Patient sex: M
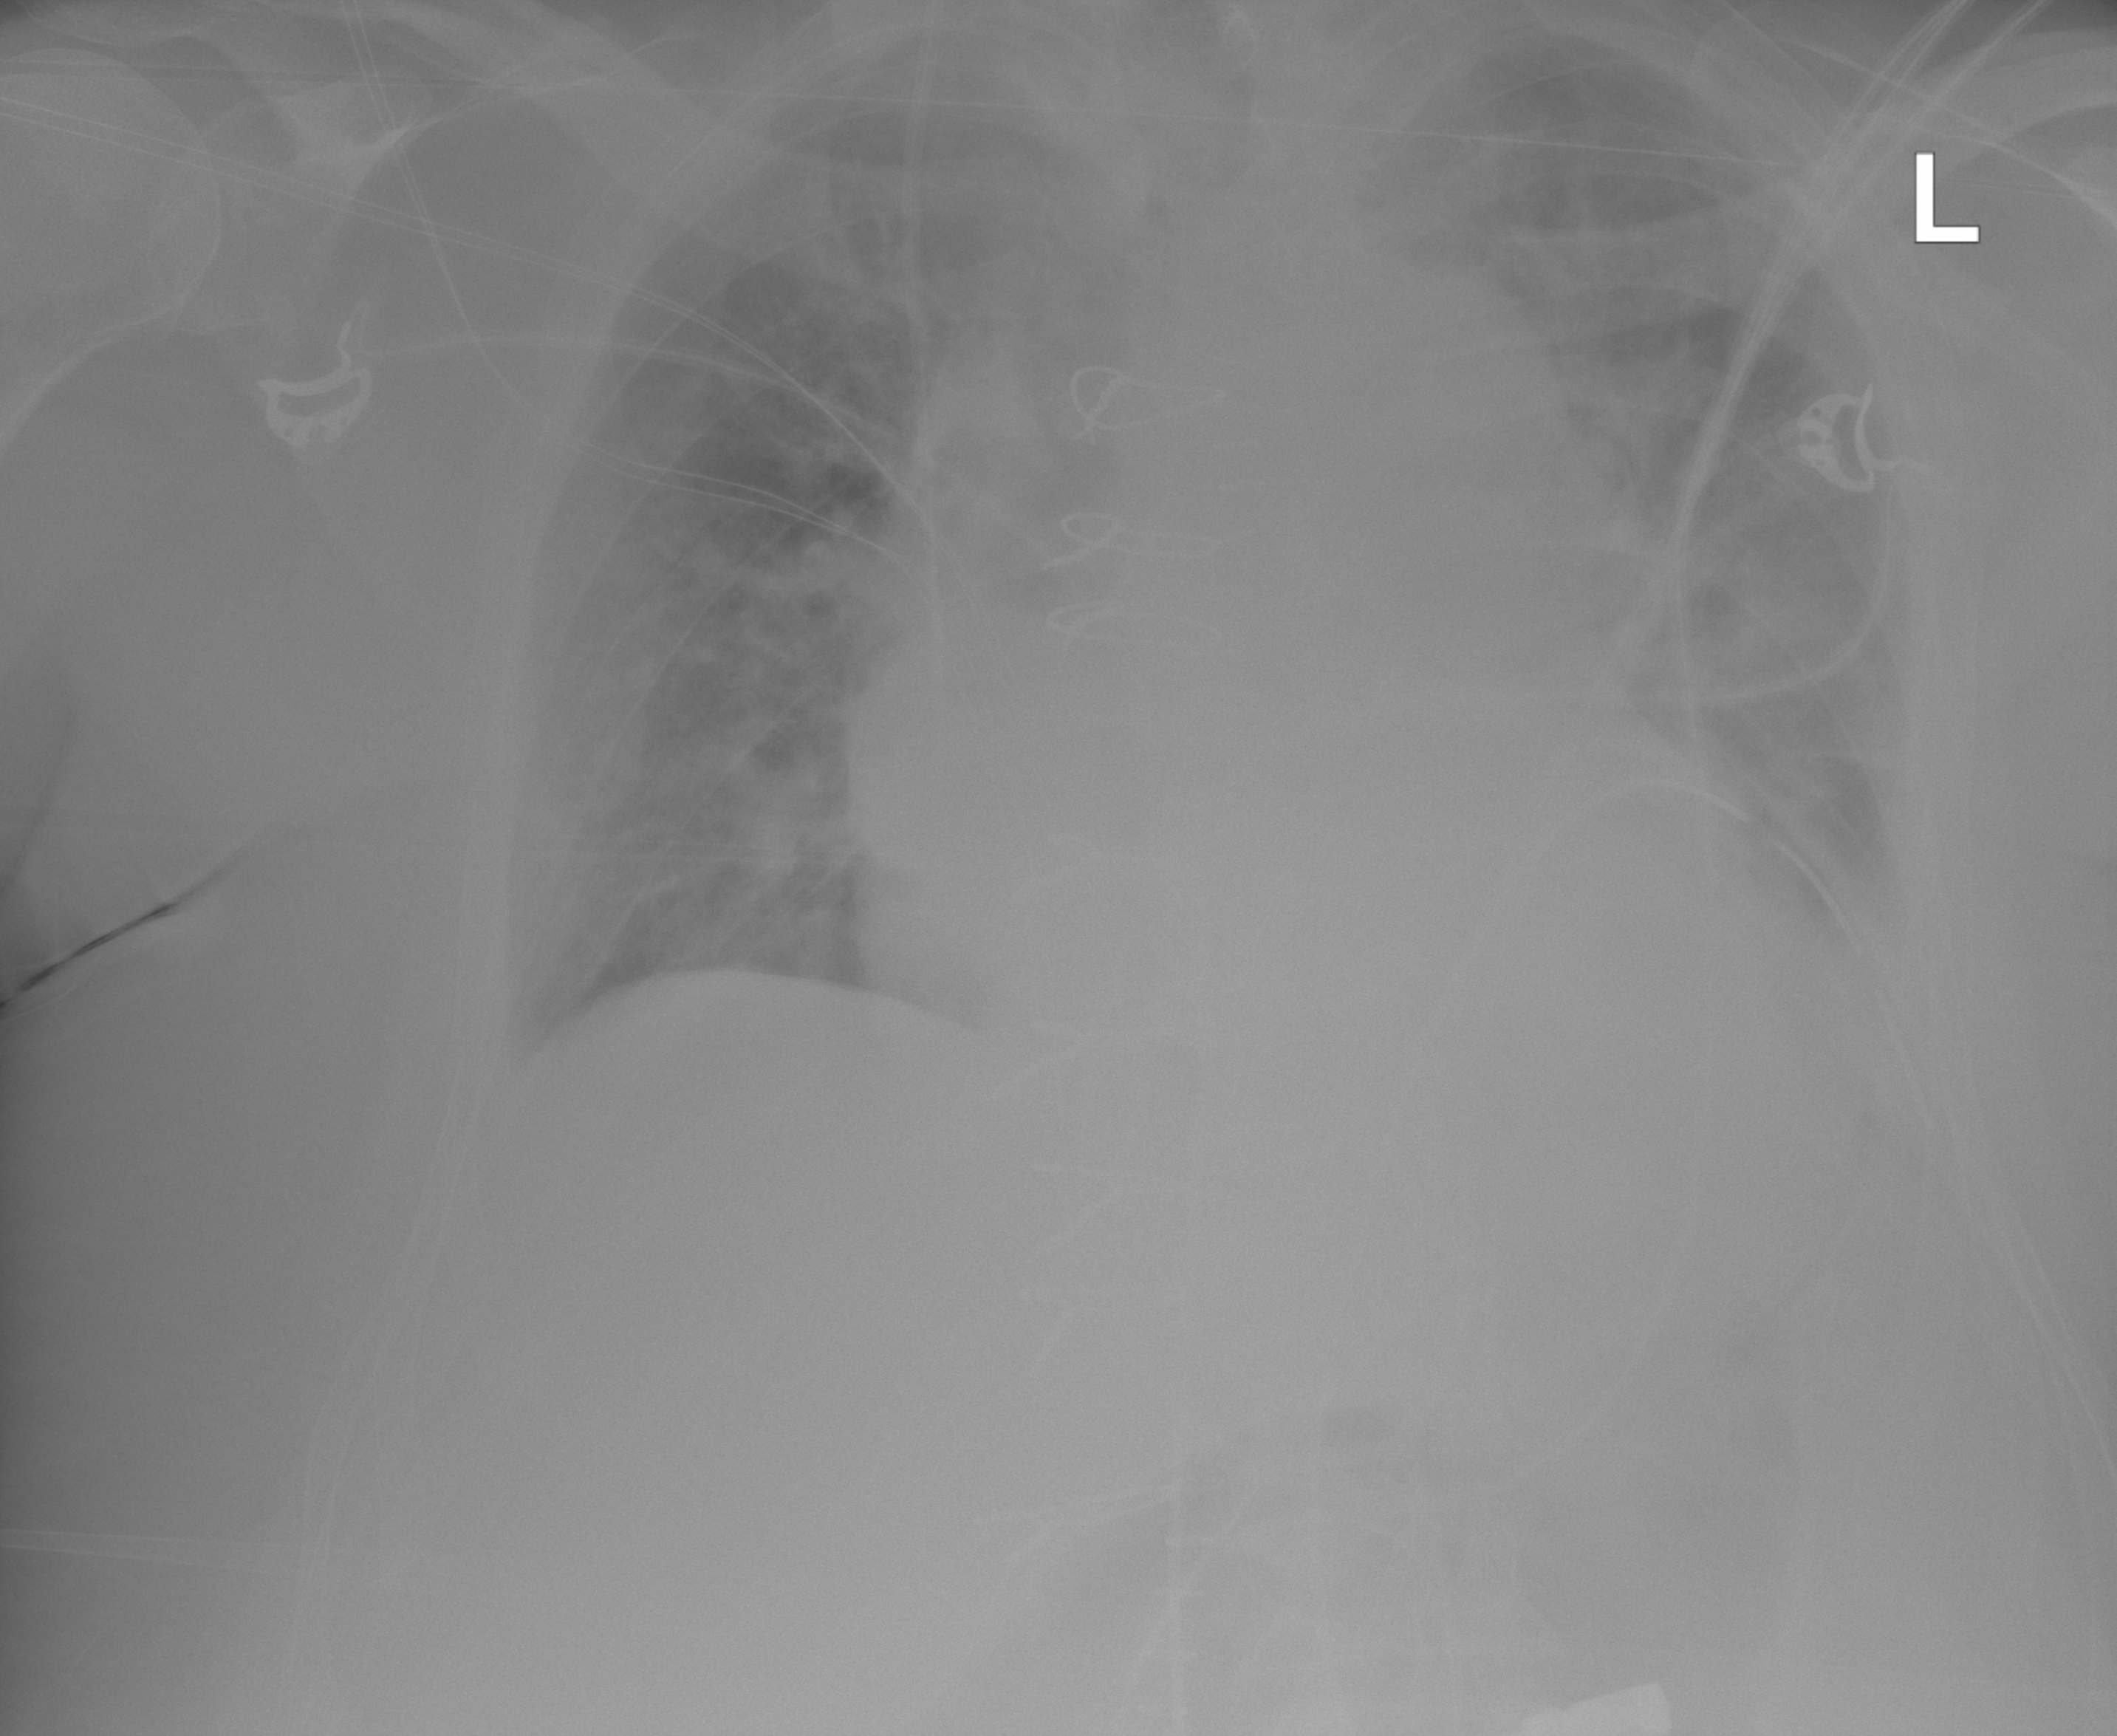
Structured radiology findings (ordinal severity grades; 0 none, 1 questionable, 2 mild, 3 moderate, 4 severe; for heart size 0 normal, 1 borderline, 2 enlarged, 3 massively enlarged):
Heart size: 2
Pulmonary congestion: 2
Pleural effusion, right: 0
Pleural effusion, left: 2
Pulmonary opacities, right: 0
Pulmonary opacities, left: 1
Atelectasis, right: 0
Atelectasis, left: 2